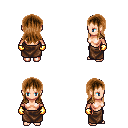
a pixel art fantasy rpg character, female body template, human, light skin, leather shoulder armor, robe skirt, brown unkempt hairstyle, gold gloves, four views (front, back, left, right), 2x2 character sprite sheet, small pixel art, hard edges, no anti-aliasing